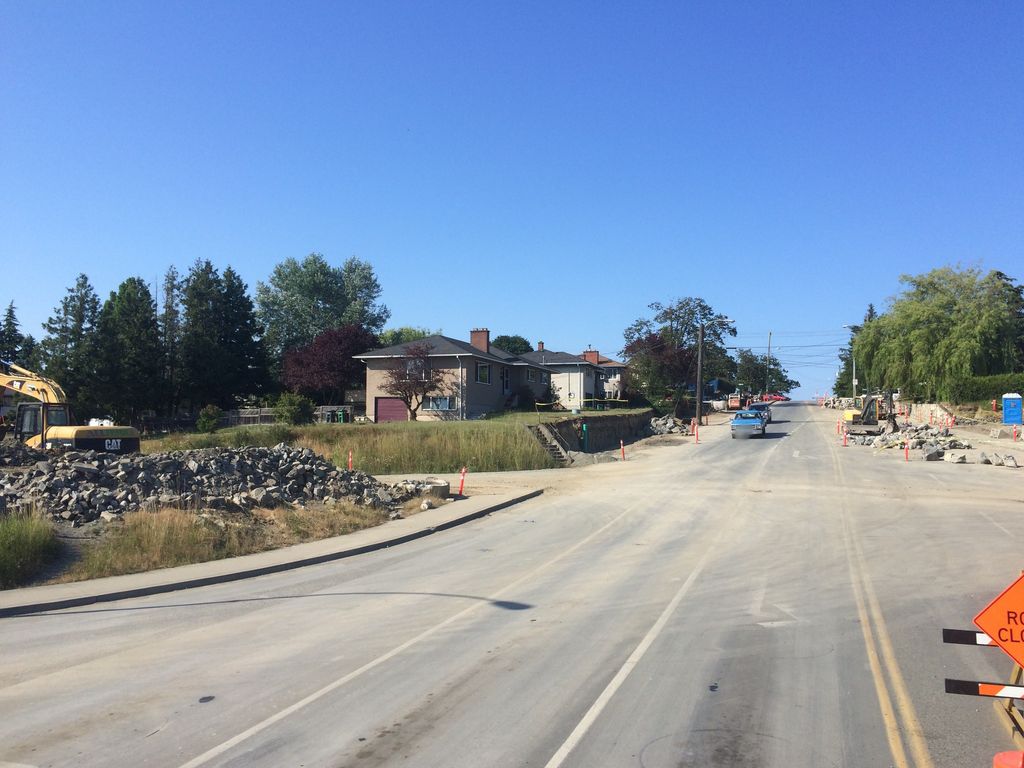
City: victoria